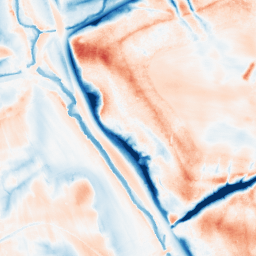
Category: classical
Decomposition family: gaussian_anisotropic
Decomposition parameters: sigma_x: 10
sigma_y: 10
Upsampling method: lanczos
Upsampling parameters: scale: 4
Upsampling scale: 4